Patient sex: M
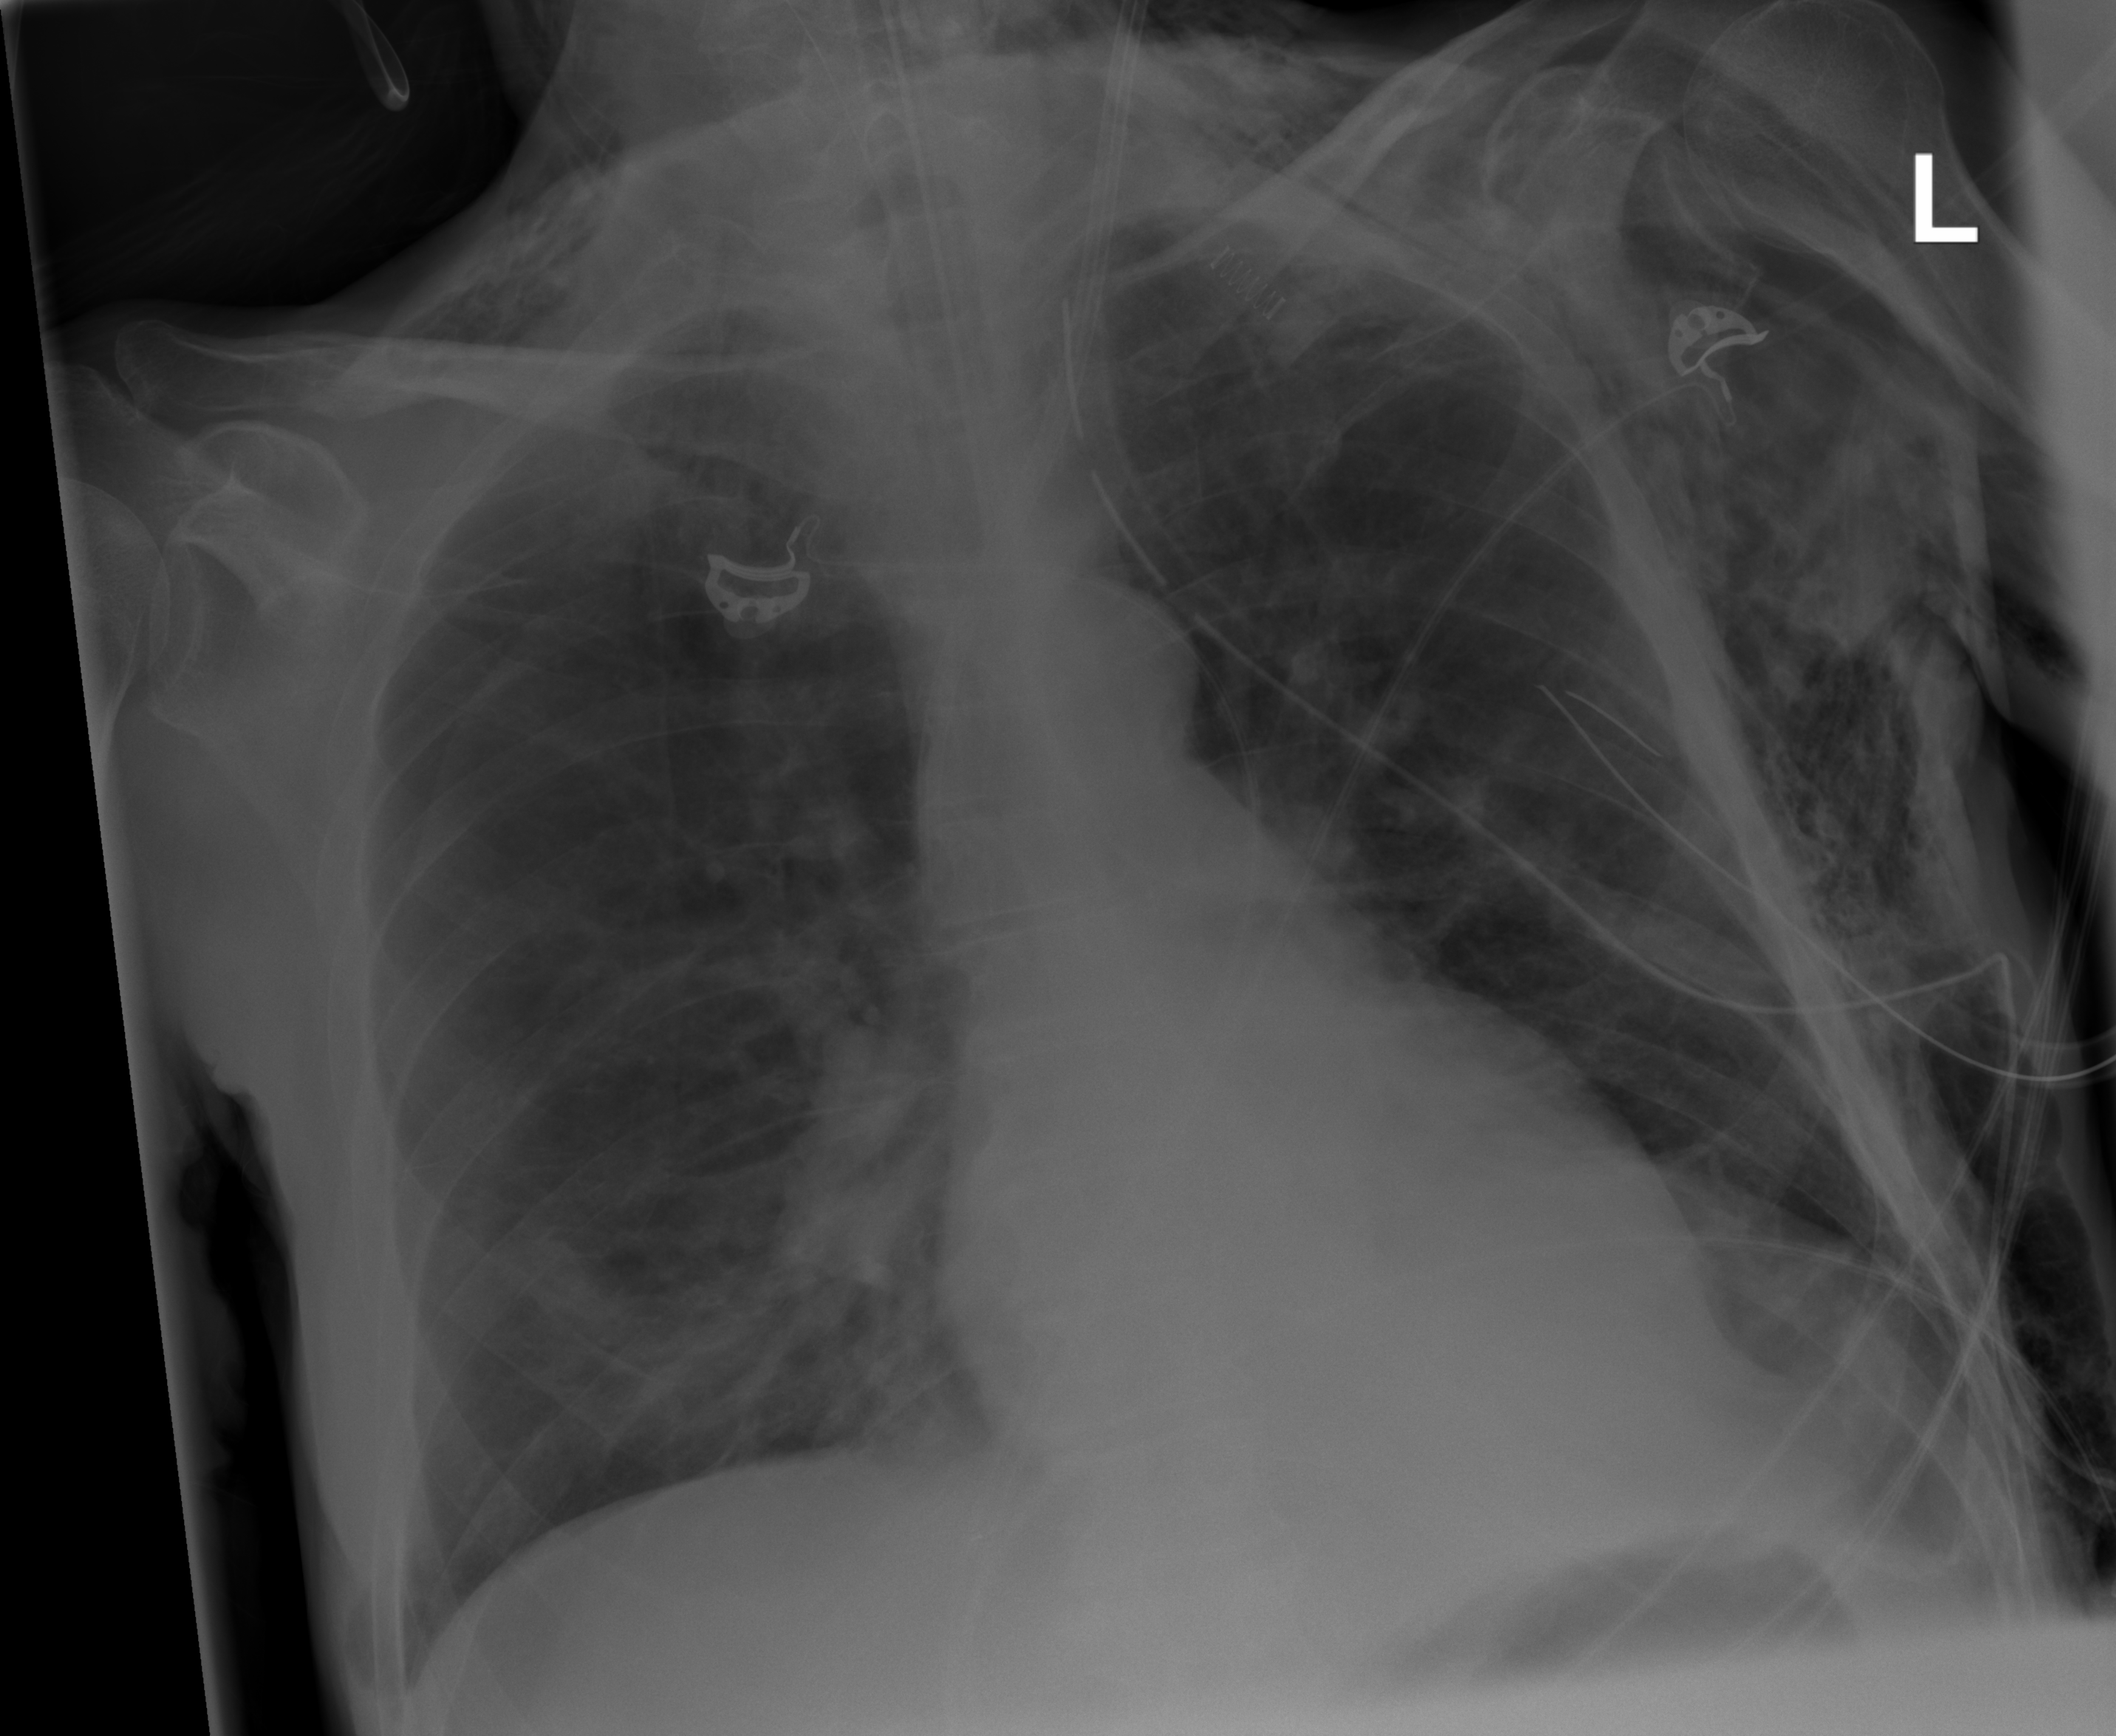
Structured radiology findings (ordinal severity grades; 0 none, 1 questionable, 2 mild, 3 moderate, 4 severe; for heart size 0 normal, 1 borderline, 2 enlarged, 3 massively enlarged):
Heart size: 0
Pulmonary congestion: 0
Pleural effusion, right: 0
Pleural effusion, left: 2
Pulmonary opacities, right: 2
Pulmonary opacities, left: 0
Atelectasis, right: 2
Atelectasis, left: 0